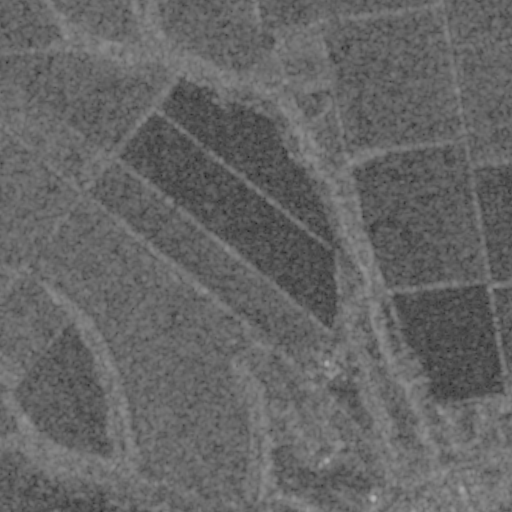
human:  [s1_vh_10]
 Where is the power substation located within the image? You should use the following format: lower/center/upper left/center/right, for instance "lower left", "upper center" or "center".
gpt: The power substation is located in the lower center of the image.
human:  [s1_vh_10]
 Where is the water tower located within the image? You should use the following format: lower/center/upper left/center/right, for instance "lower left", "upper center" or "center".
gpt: The water tower is located in the center of the image.
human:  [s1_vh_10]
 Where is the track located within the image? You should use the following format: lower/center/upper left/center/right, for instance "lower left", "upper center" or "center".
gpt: There is no track in the image.

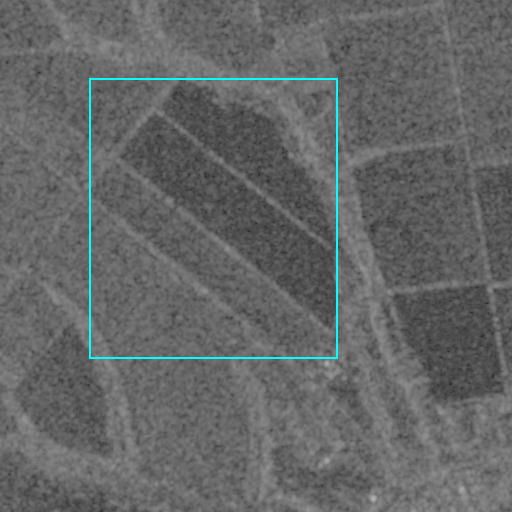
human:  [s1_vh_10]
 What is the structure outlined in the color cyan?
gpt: The structure outlined in cyan is a crop field.
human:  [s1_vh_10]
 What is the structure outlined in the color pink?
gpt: There is no pink outline.